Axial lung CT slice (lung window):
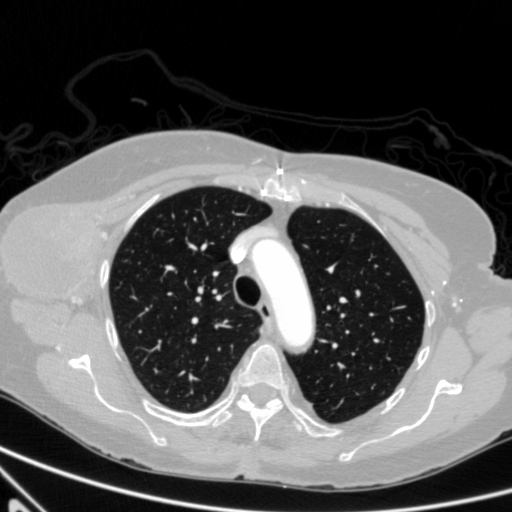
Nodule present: no